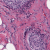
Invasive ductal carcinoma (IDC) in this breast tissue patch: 1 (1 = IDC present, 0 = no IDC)